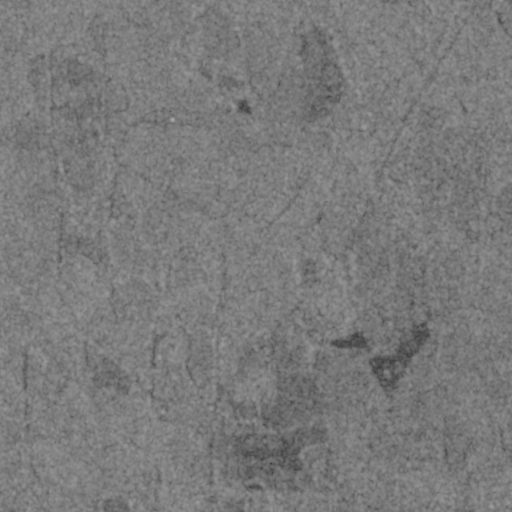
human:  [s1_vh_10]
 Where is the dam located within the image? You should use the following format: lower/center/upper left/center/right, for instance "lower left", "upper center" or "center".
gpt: The dam is located in the upper center of the image.
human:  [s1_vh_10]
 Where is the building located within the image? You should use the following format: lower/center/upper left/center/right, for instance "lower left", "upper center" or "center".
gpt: The building is located in the lower left of the image.
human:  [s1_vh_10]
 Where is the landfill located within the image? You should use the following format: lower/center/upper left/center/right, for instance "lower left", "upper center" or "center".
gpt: There is no landfill in the image.

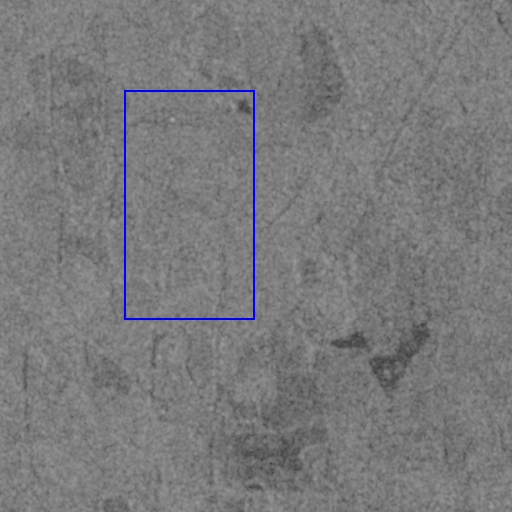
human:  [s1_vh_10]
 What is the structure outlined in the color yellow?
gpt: There is no yellow outline.
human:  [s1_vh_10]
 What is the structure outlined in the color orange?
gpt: There is no structure outlined in orange.